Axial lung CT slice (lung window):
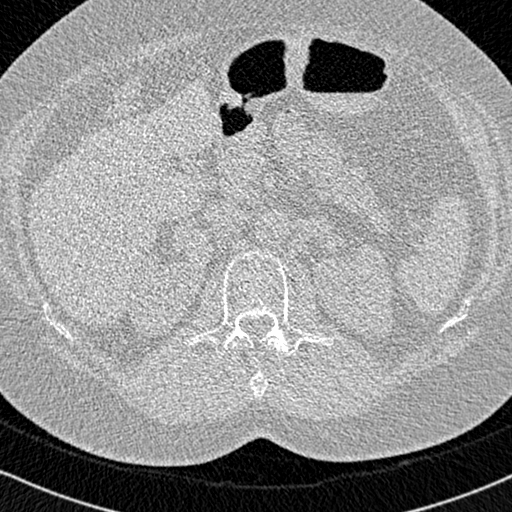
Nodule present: no